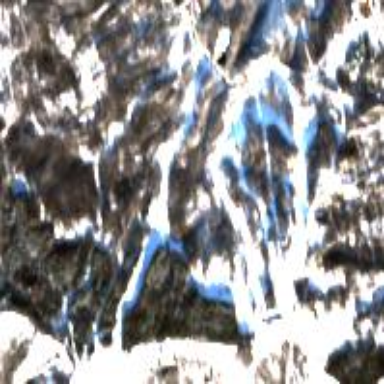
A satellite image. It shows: Area designated for winter sports.